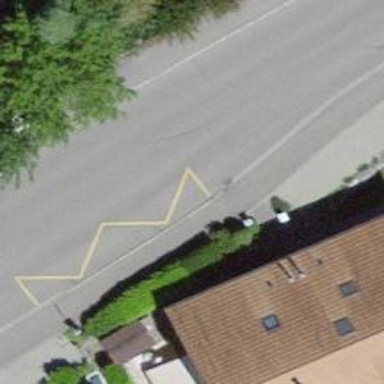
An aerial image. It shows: Bus stop with platform for public transport.